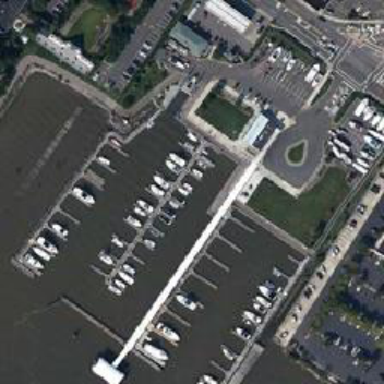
There is a port on the road with parking and parking where some boats are parked and moored .